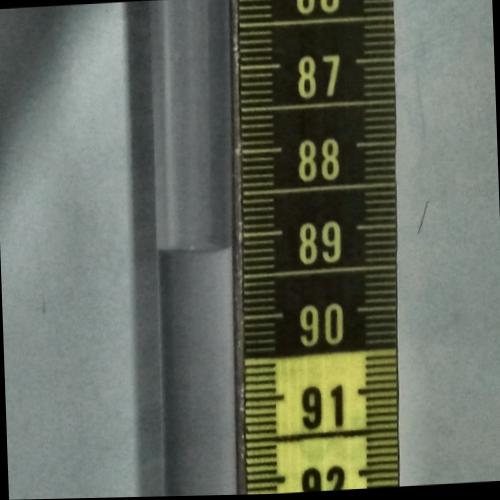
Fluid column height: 89.1 cm